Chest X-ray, PA view. Patient: 39 years old, sex F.
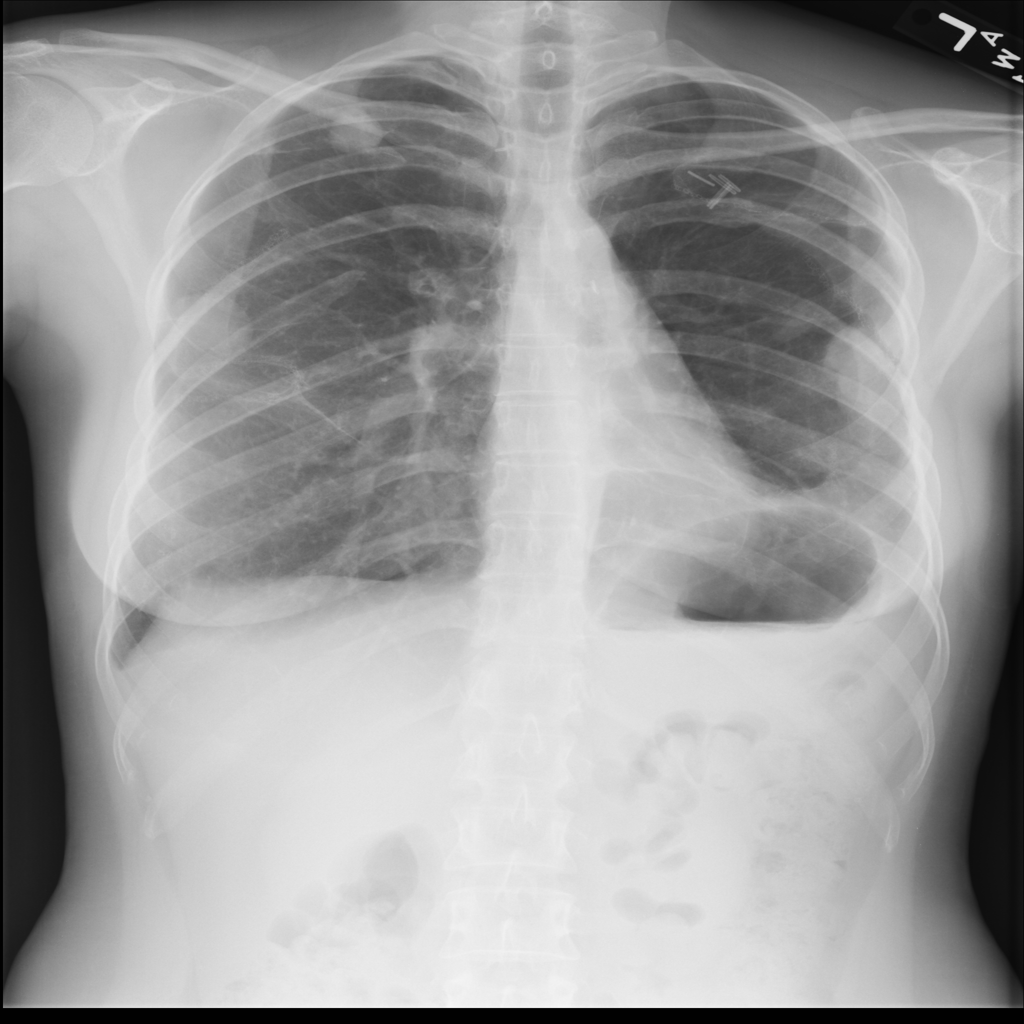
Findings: Fibrosis, Nodule